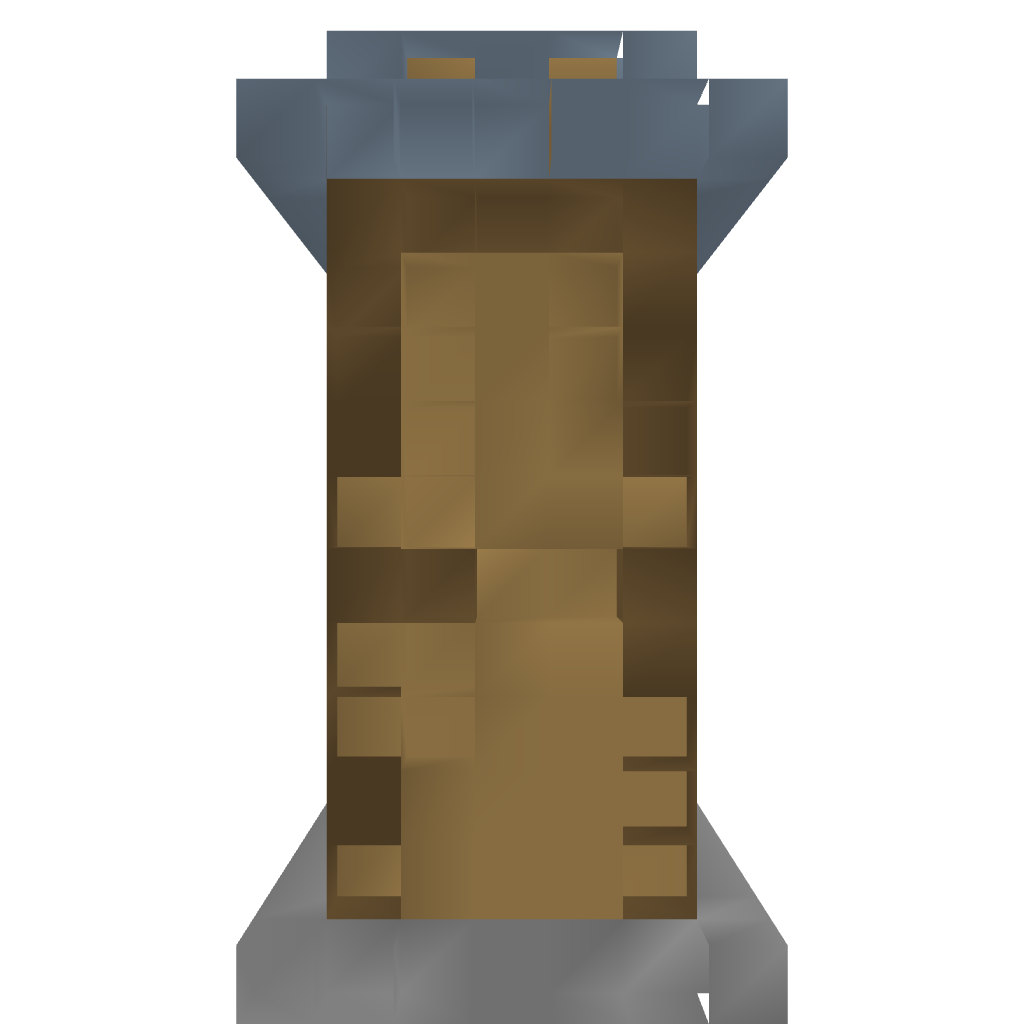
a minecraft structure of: CrafterHouse